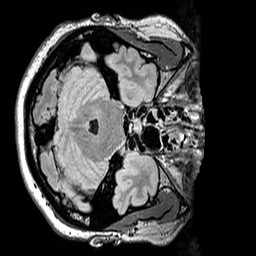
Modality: FLAIR
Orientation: axial
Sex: female
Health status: ill
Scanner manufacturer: siemens
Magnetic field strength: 3 T
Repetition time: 5 s
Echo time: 0.388 s